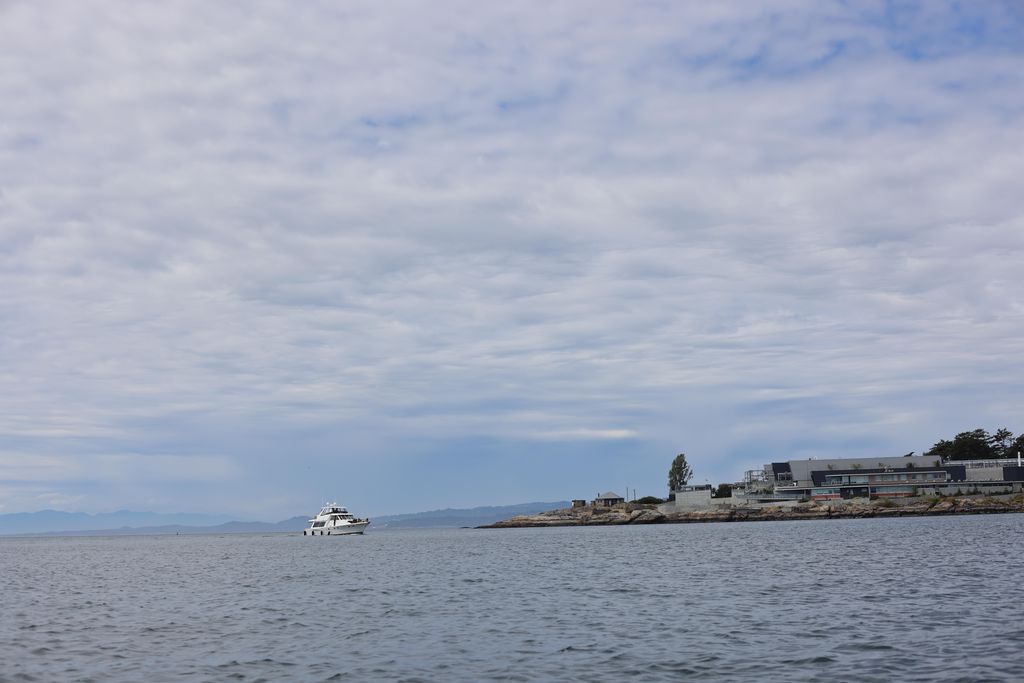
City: victoria